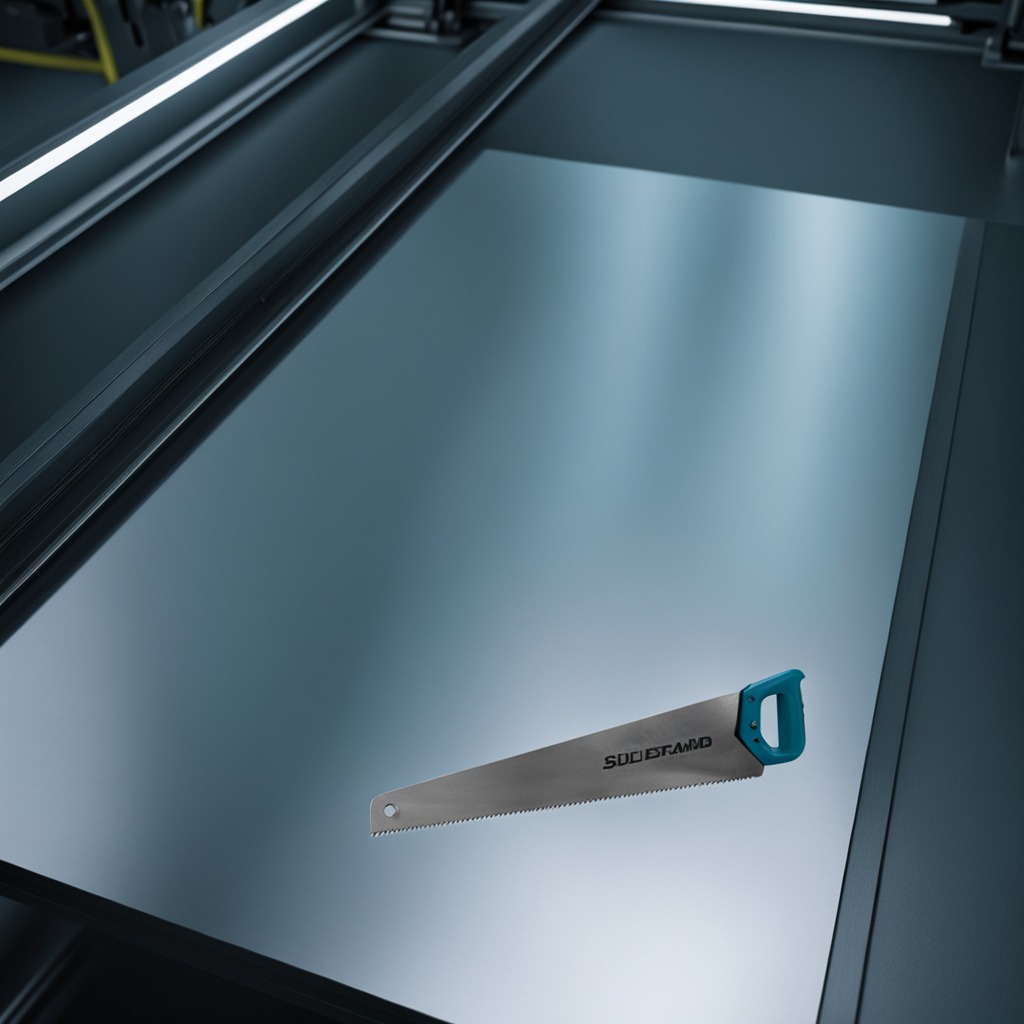
A handheld metal saw is lying on a metal table in a machine shop under fluorescent lights.